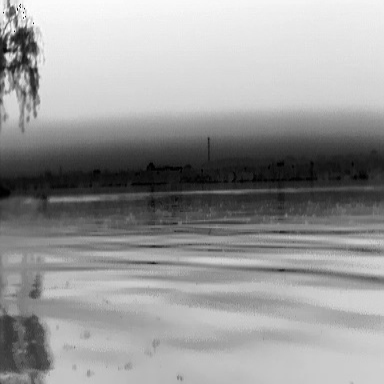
There is a canoe in the infrared image.